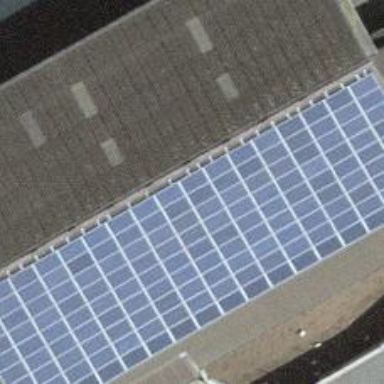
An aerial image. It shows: Solar power generator.